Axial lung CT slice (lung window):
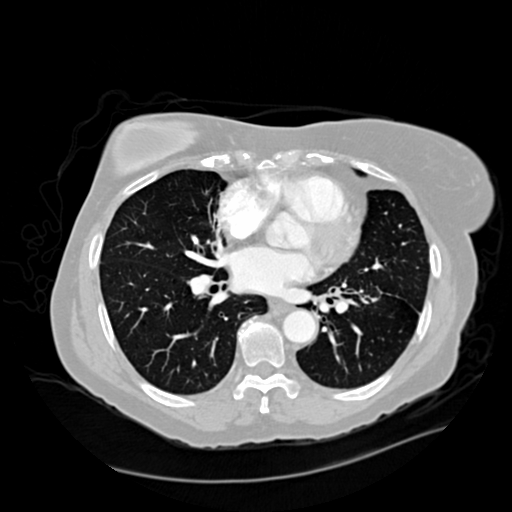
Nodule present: no